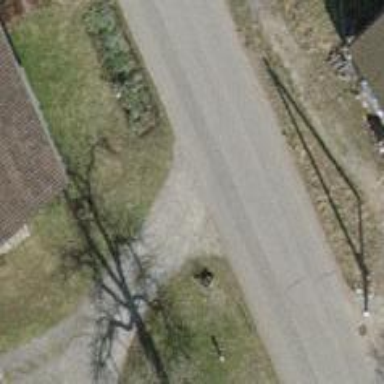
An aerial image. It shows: Unclassified road with asphalt surface.